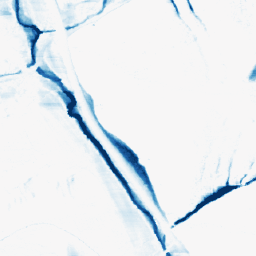
Category: morphological
Decomposition family: morphological_ellipse
Decomposition parameters: operation: closing
width: 5
height: 30
Upsampling method: nearest
Upsampling parameters: scale: 2
Upsampling scale: 2